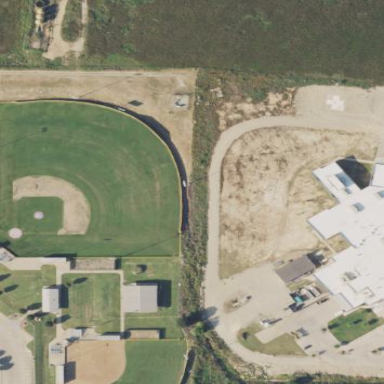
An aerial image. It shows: Baseball pitch for leisure and sports activities.